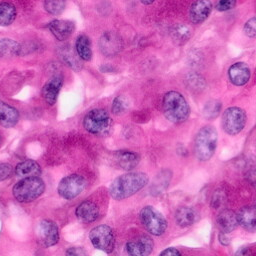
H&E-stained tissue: Pancreatic